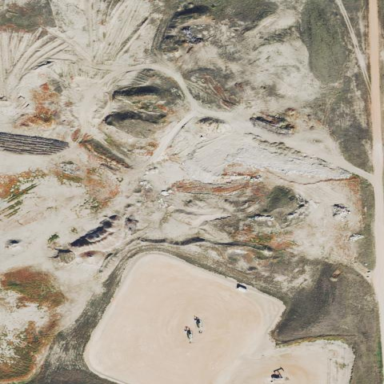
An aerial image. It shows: Quarry area.